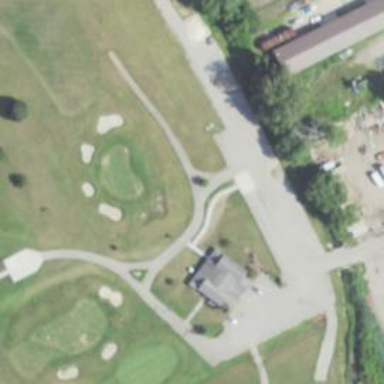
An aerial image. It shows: Service road designated as golf cart path.